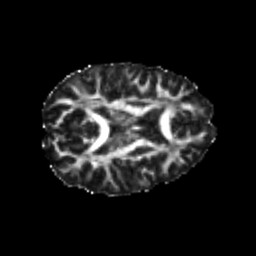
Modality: FA
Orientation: axial
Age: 25
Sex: female
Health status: healthy
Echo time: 0.074 s